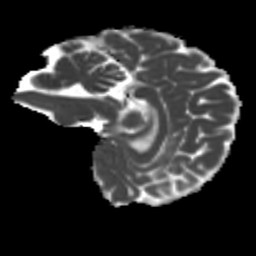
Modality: MD
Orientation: sagittal
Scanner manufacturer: siemens
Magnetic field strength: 3 T
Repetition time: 4 s
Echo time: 0.0594 s